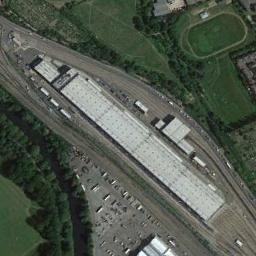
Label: railway_station